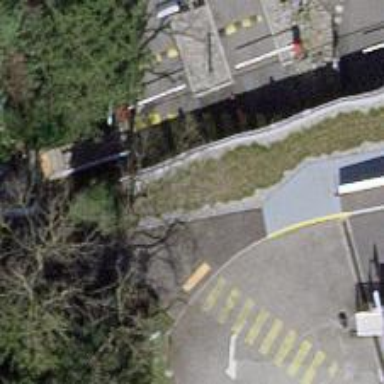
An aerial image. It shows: Parking entrance.